Question: I have to plot graph between 3 entities- "Server_names", "Year", and "Exception_count":
Server names are stores in list :
'''
Server_names=['s1','s2','s3']
'''
Number of years are also stored in list:
'''
Year=['2013','2014']
'''
The Exception_count for the combination of one server name and one year is stored in dictionary and varies if the number of server and number of years varies.
'''
Exception_count:{
1:[40,30,20], # 40(S1 and 2012), 30(s2 and 2012), 20(s3 and 2012)
2:[10,40,40] # 10(s1 and 2013), 40(s2 and 2013), 40(s3 and 2013)
}
'''
"So you see If my servernames or number of year increase the dictionary content will increase too"
The graph I want to plot looks like:

I have tried the code But the code is limited for Exception_count two inputs:
'''
import numpy as np
import matplotlib.pyplot as plt
a=tuple([40,30,20]) # a is extracted from the Exception_count with key 1
b=tuple([10,40,40]) # b is extracted from the Exception_count with key=2
c=tuple(Server_names) #Server_names=['server_1','server_2','server_3']
d=tuple(Year) #Year=['2013','2014']
width=0.35
range_ab=np.arange(len(a))
fig = plt.figure()
ax = fig.add_subplot(111)
y_axis = ax.bar(range_ab, a, width, color='y')
y_axis2= ax.bar(range_ab+width, b, width, color='r')
ax.set_xticks(range_ab+width)
ax.set_xticklabels(c)
ax.legend((y_axis[0], y_axis2[0]),d)
plt.show()
'''
The above code gives me the output as desired but its not dynamic. If the Key, value for Exception_count increases The output wouldn't be as desired.
Can any body suggest me how to write dynamic queries in python. Or any different method from which I can create the above graph from the given inputs (Server_names, Year, Exception_count)
Thanks in advance :)
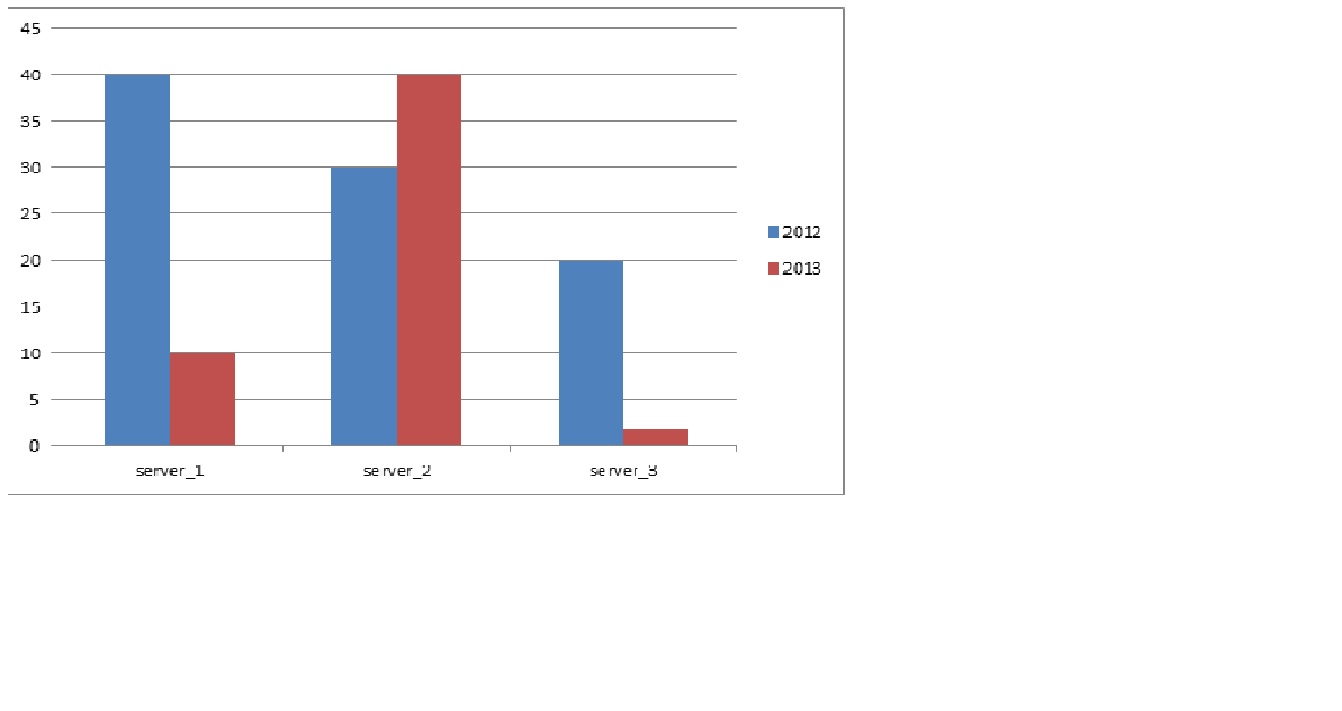
Answer: Try this:
'''
import numpy as np
import numpy.random as rd
import matplotlib.pyplot as plt
#changes here
server_names=['s1','s2','s3','s4']
exception_count = {
'2012':[40,30,20,10],
'2013':[10,40,40,15],
'2014':[20,70,10,30]
}
#fixed part
year= sorted(exception_count.keys())
sN = len(server_names)
yN = len(year)
colors = { y:(rd.rand(),rd.rand(),rd.rand()) for y in year}
ind=np.arange(sN)
width=0.8/float(yN)
fig = plt.figure()
ax = fig.add_subplot(111)
rects = [ ax.bar(ind + i*width, exception_count[y], width, color=colors[y]) for (i,y) in enumerate(year)]
ax.set_xticks(ind + yN*width/2.0)
ax.set_xticklabels(server_names)
ax.legend(rects,year)
plt.show()
'''